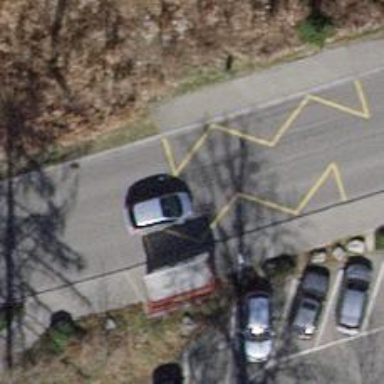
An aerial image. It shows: Bus stop with designated stop position for public transport.